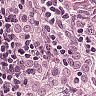
Metastatic tissue present: yes